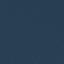
Label: SeaLake